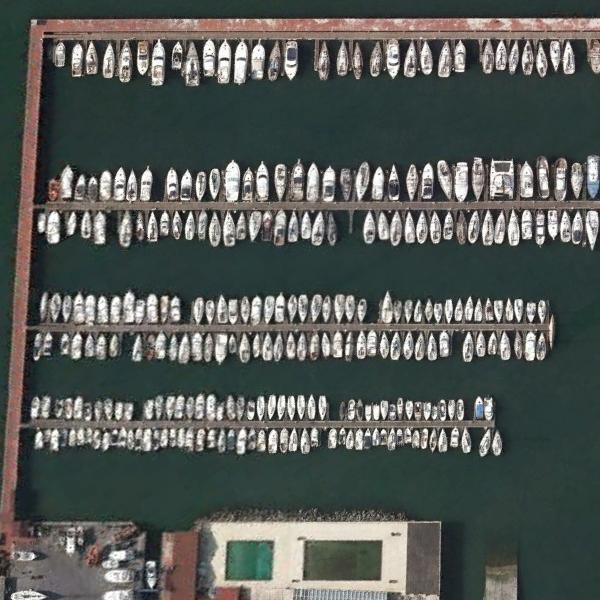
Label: Port